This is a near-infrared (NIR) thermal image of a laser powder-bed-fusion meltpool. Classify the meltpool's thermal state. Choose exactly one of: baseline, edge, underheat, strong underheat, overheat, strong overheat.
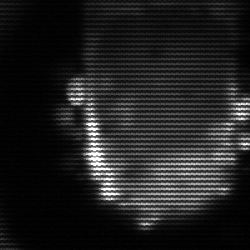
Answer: baseline